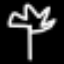
Label: palm tree